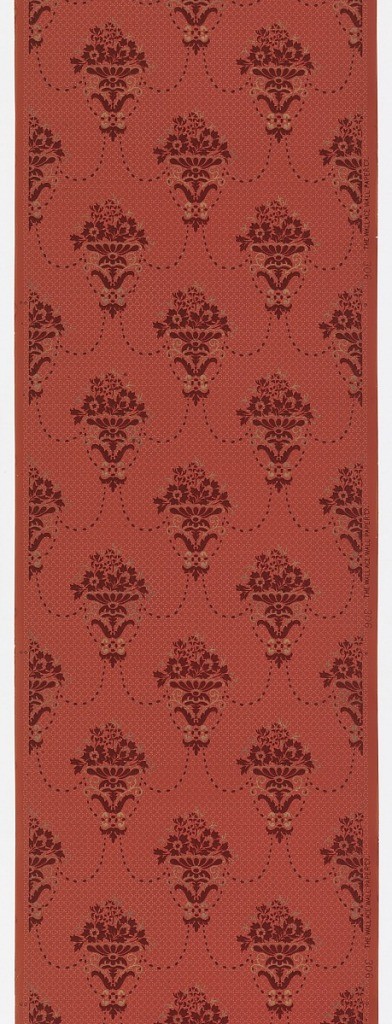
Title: Sidewall
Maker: Wallace Wall-Paper Co., Cortland, New York
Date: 1905–1915
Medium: Machine-printed paper, liquid mica
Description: Repeating motif of floral bouquet in urn. Motifs are connected by strung beads. Printed in burgundy and mica on mauve ground.